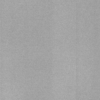
Label: dusty